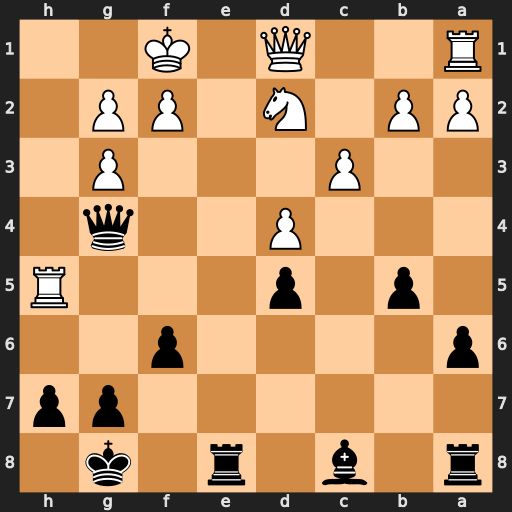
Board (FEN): r1b1r1k1/6pp/p4p2/1p1p3R/3P2q1/2P3P1/PP1N1PP1/R2Q1K2
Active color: b
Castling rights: -
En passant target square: -
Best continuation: Qxd1+ Rxd1 Bg4 f3 Bxh5